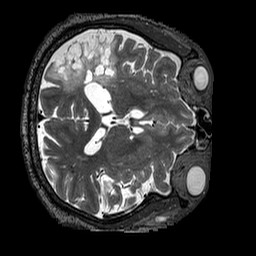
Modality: T2w
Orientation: axial
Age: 70
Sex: male
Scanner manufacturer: siemens
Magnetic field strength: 3 T
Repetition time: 3.2 s
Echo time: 0.567 s